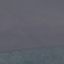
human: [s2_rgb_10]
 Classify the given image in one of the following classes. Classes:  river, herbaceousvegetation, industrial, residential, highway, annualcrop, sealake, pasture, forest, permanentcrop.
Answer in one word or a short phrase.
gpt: SeaLake